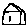
Label: house